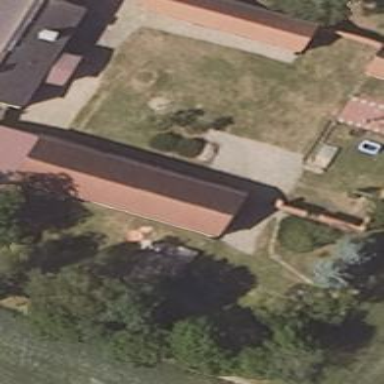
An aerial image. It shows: Shed.